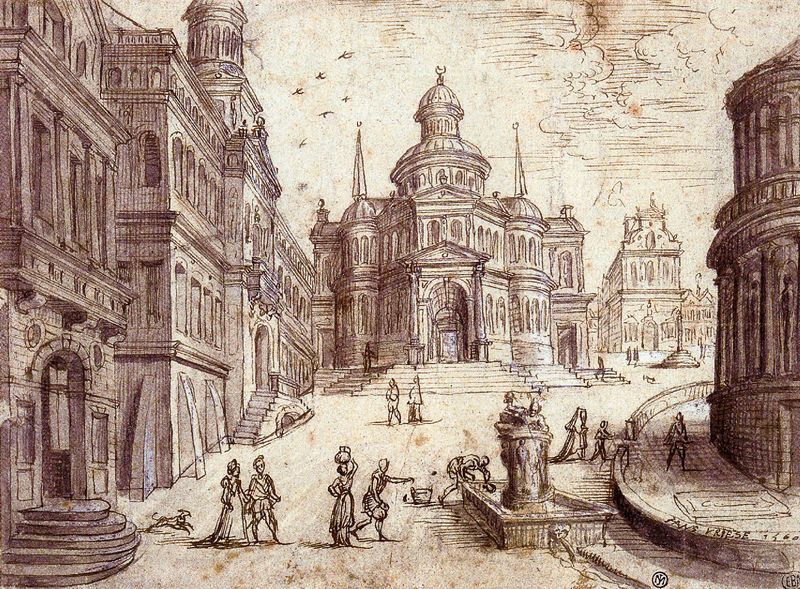
Titel: Entwurfszeichnung zu den “Kleinen Architekturperspektiven” (Granvella-Folge), Blatt a
Künstler: Hans Vredeman de Vries
Institution: Paris, École Nationale Supérieure des Beaux-Arts
Schlagwörter: himmel, mann, vogel, wasser, weiß, wolken, frauen, menschen, stadt, braun, fenster, frau, kreide, laterne, männer, schwarz, skizze, strasse, säulen, tür, zeichnung, gebäude, haus, hund, schloss, malerei, architektur, signatur, häuser, vögel, kirche, spitzen, brunnen, kinder, turm, balkon, bogen, fassade, perspektive, türen, giebel, grafik, linien, platz, rundbogen, kuppel, treppe, treppen, korb, stufen, striche, bögen, eingang, eingänge, erker, tusche, türmchen, türme, palast, dom, kohle, schraffur, schwarzweiß, bleistift, pinsel, tinte, kathedrale, portal, tore, risalit, marktplatz, hans, zeichung, starße, kirhe, anssicht, vriese, hans vriese, üpaar